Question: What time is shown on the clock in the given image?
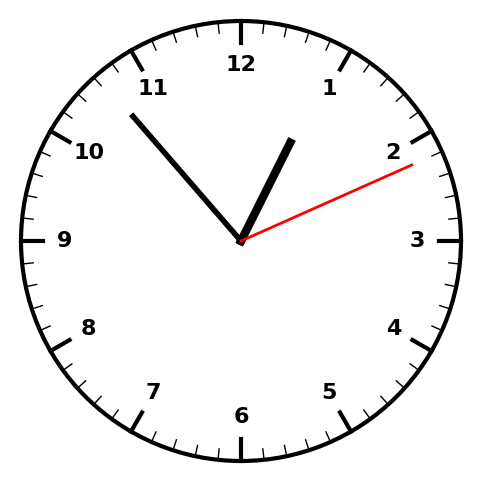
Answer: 12:53:11